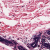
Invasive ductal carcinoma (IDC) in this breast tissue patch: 0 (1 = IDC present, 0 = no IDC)